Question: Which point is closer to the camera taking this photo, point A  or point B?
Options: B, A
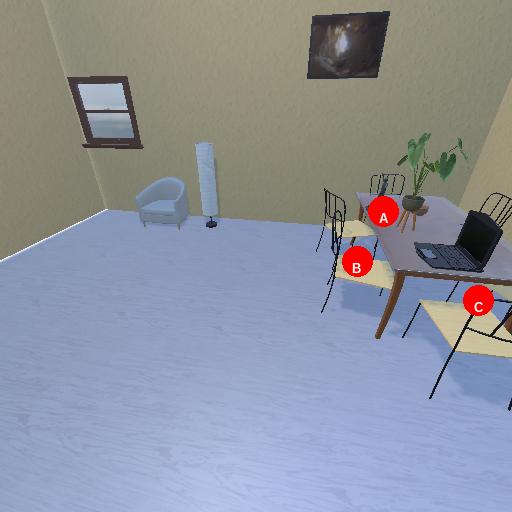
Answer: B